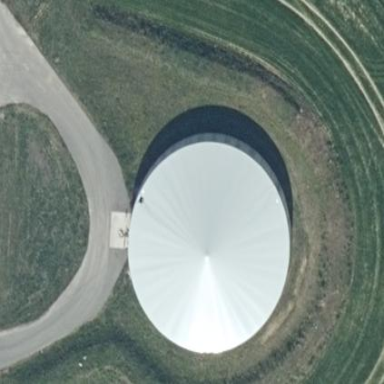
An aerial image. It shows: Silo structure created by man.